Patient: sex M, age 65
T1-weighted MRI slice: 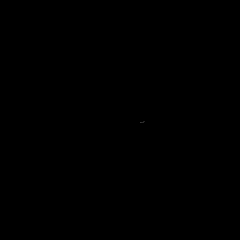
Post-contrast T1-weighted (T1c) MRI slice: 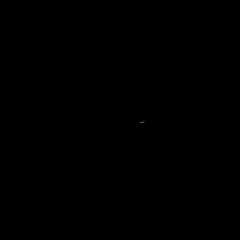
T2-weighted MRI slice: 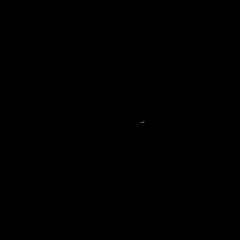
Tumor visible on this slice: no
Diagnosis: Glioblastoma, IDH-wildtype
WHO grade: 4